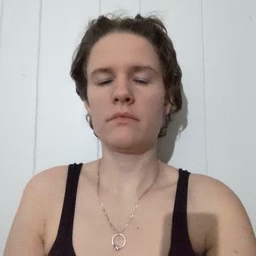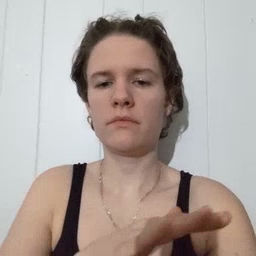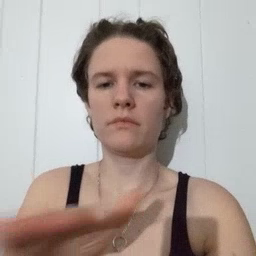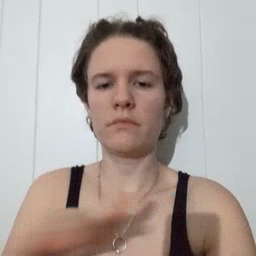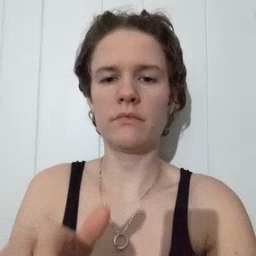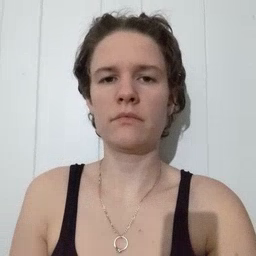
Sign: clean